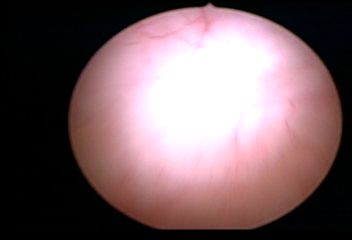
Modality: WLC
Class: Normal mucosa
Bladder cancer association: No